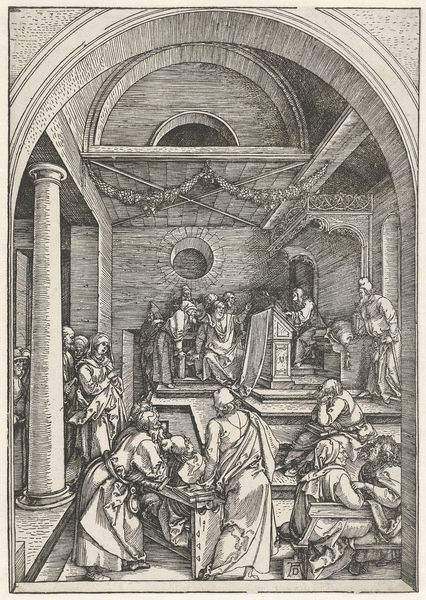
Titel: De twaalfjarige Christus in de tempel
Künstler: Albrecht Dürer
Standort: Amsterdam
Institution: Rijksmuseum
Schlagwörter: frauen, menschen, fenster, männer, pfeiler, raum, reden, säule, tuch, versammlung, architektur, stein, gelehrte, rund, bogen, schule, ziegel, stufen, ad, bögen, fugen, mond, gewölbe, buch, druck, schwarzweiss, radierung, stich, pult, girlanden, halbrund, küche, rundbögen, dürer, schrein, albrecht, lehren, philosophen